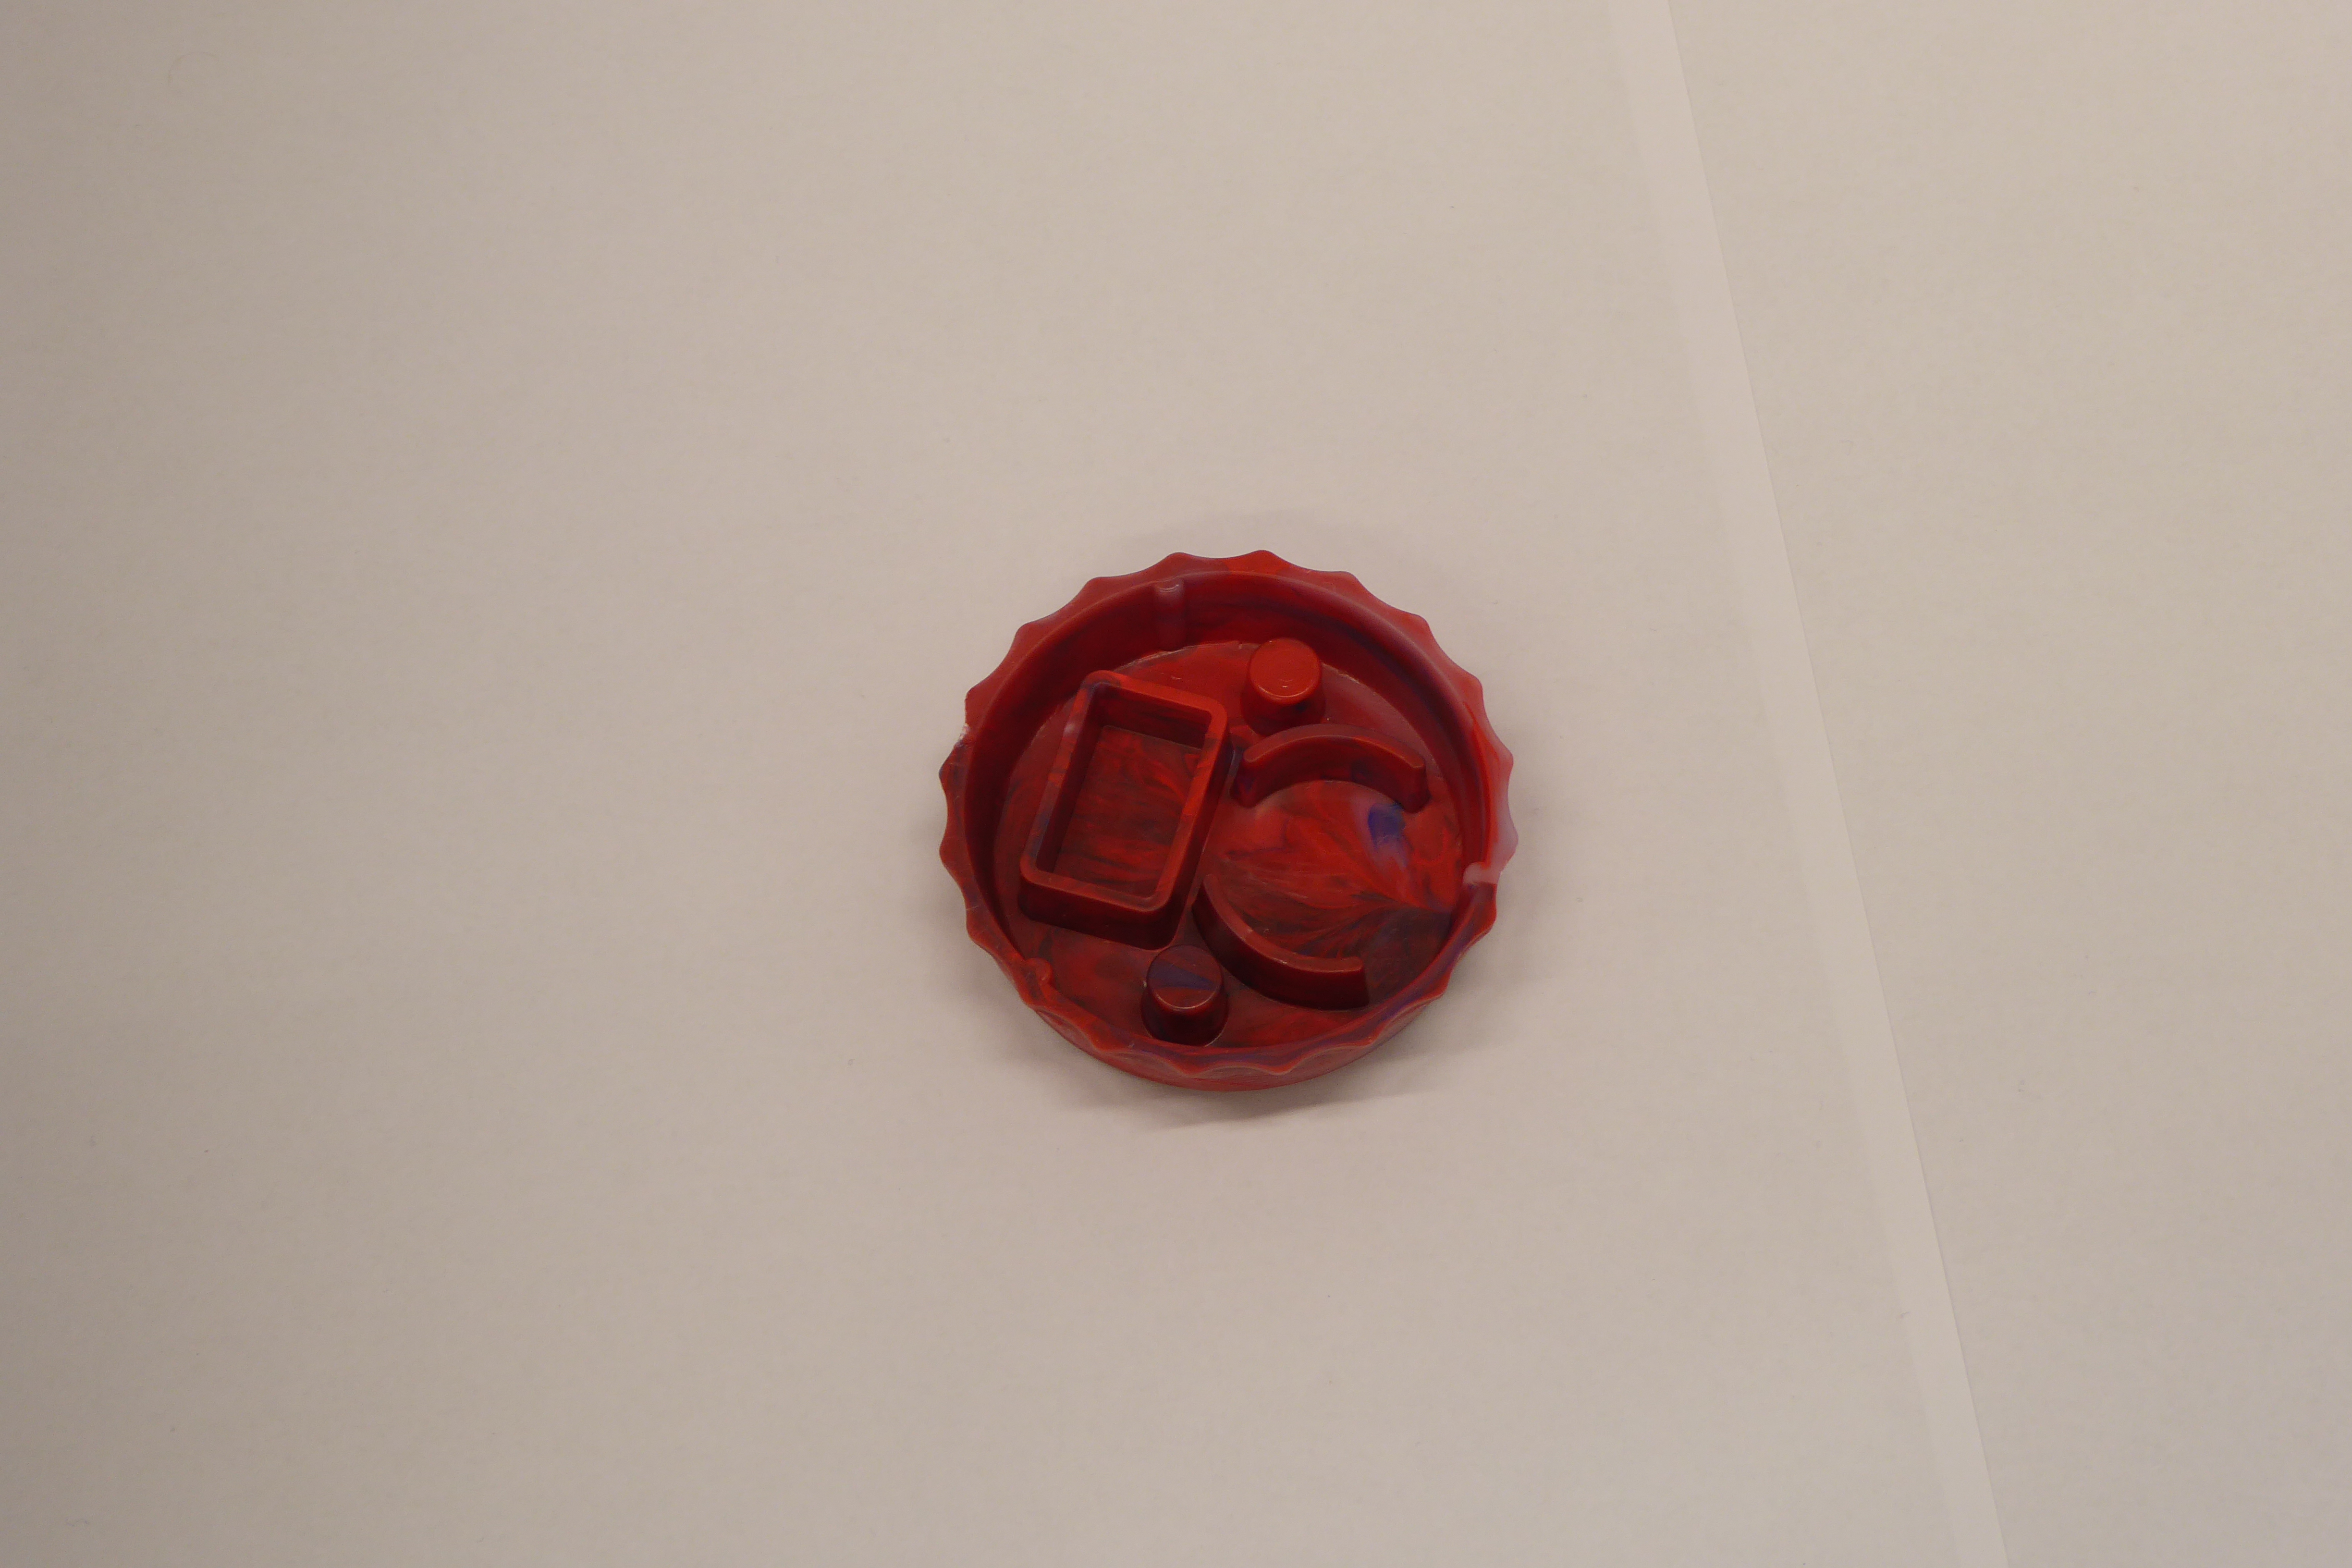
Label: Bottle Opener - Cover